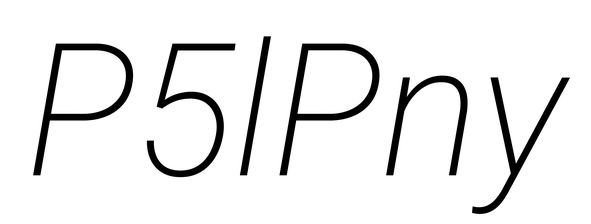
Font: Roboto-Italic_ExtraLight_Italic